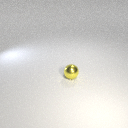
small yellow metal sphere